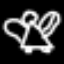
Label: angel